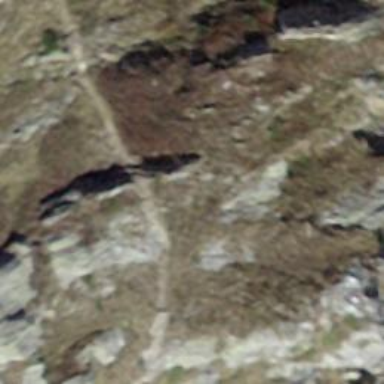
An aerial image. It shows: Path on the ground.